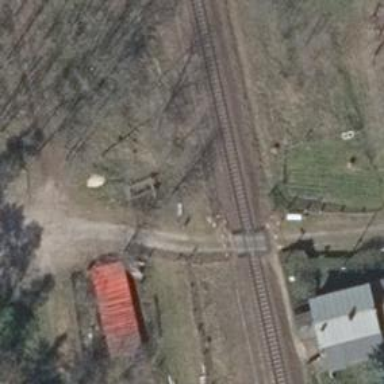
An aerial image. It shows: Railway level crossing.